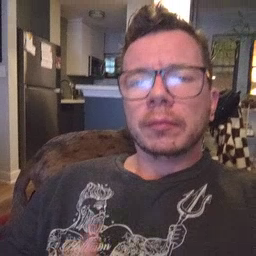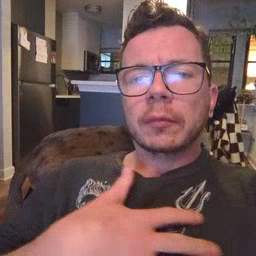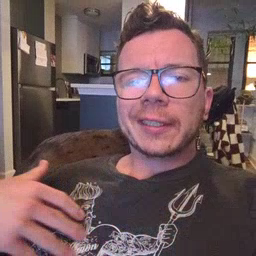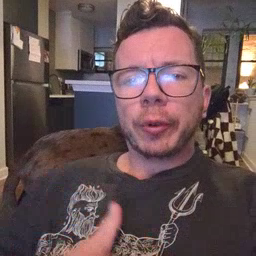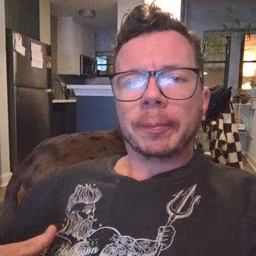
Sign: zebra